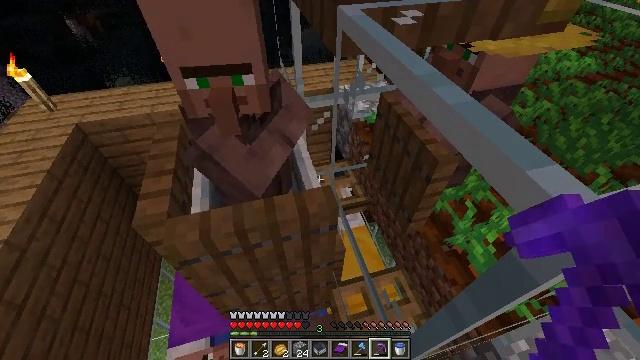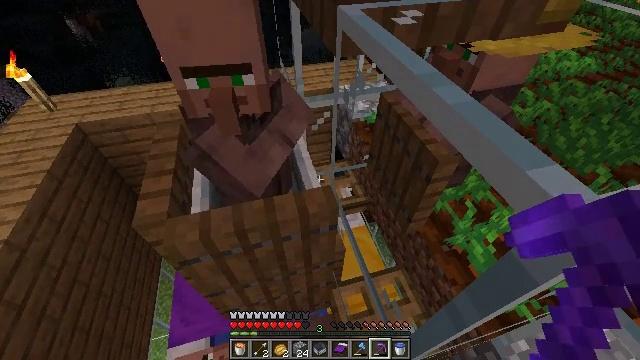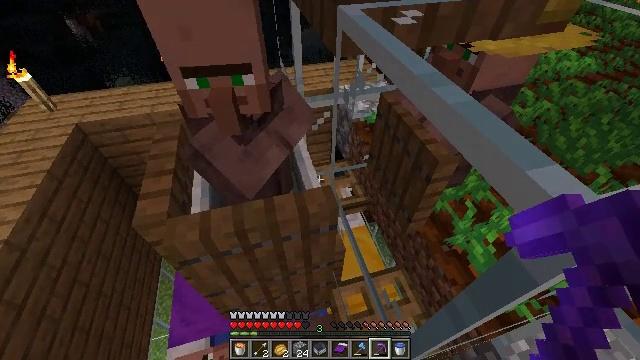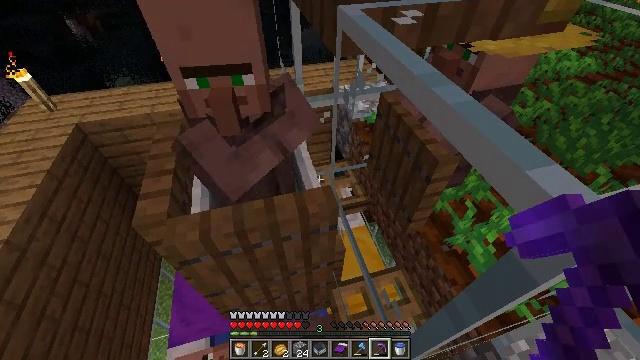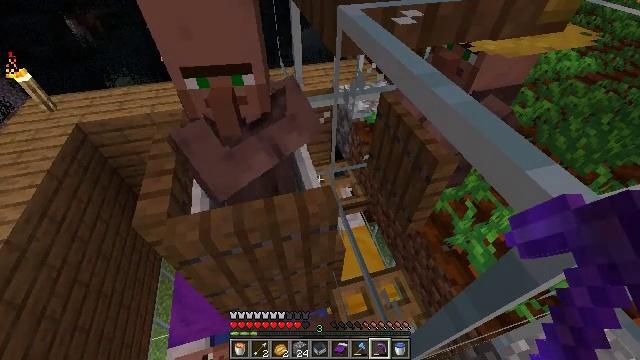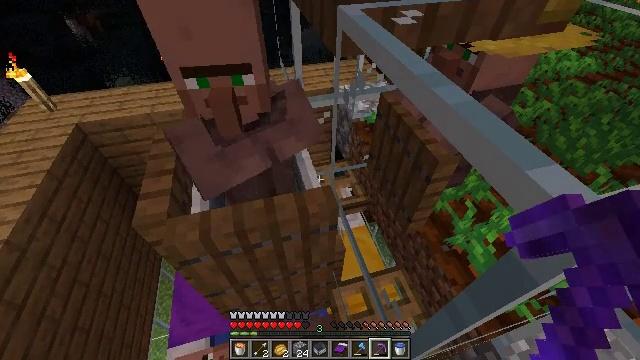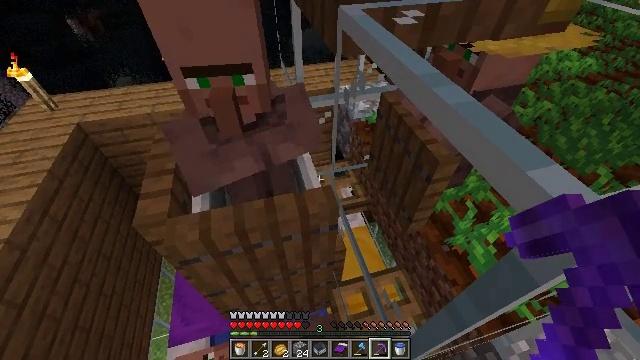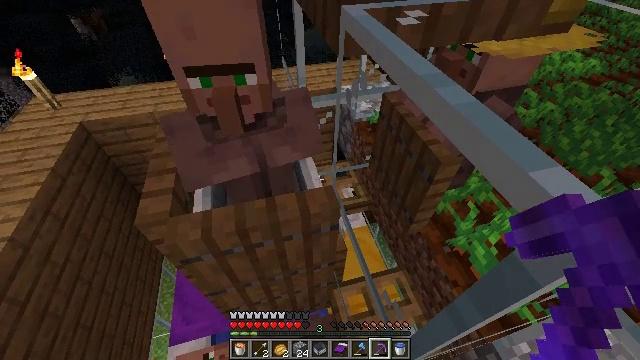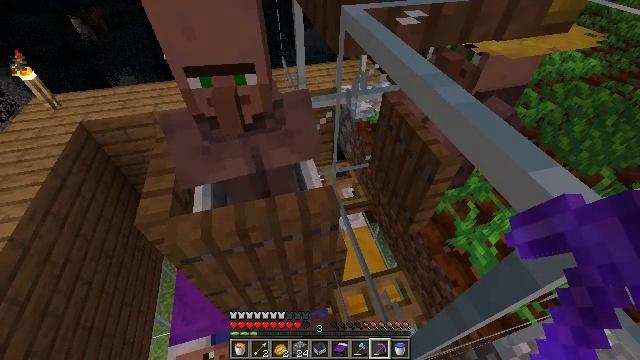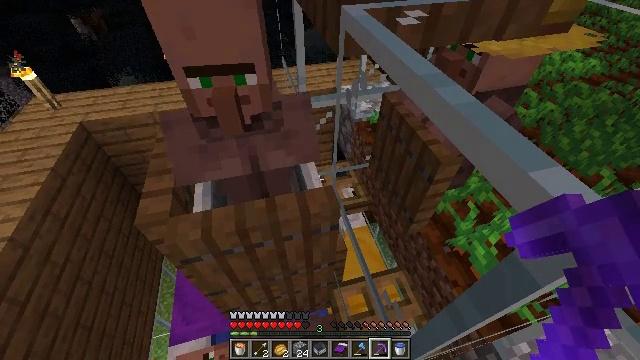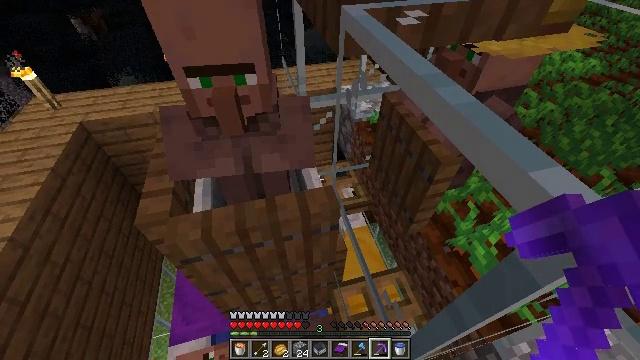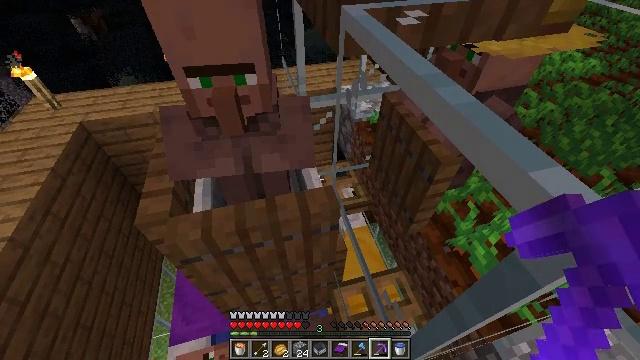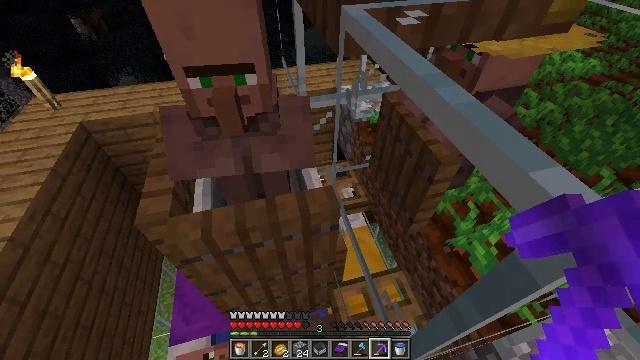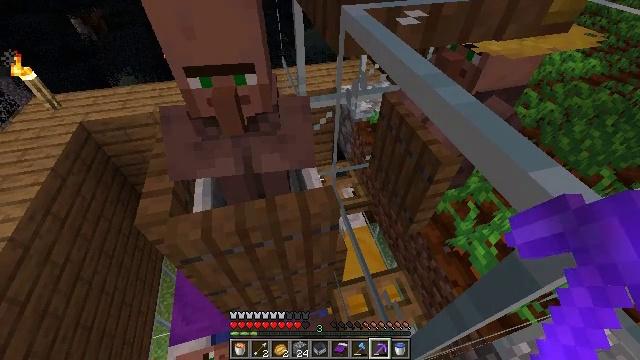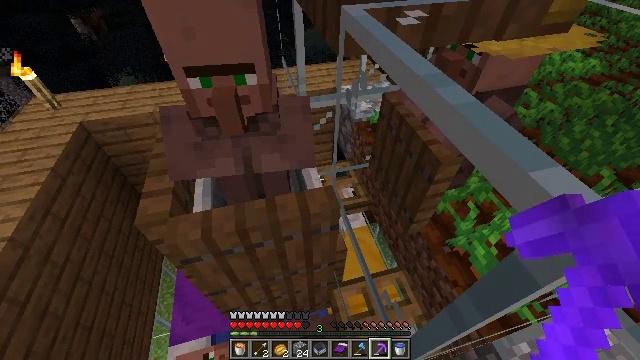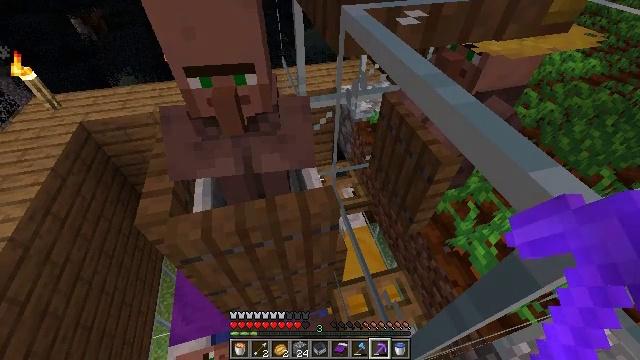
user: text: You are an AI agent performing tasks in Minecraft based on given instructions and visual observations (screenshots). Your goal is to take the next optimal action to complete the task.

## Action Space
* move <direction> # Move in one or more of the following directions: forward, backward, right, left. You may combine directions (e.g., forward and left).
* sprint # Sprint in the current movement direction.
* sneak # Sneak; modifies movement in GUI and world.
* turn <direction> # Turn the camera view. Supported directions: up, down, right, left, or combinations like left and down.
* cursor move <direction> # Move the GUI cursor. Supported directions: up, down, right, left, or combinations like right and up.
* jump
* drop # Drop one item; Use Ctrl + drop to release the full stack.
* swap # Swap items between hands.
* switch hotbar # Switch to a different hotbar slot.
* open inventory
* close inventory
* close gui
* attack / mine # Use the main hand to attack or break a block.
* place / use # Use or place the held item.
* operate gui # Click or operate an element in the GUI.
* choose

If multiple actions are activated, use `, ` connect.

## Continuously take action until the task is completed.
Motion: motion action
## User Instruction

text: Mine cobblestone underground.
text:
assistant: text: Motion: sneak
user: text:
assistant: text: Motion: sneak
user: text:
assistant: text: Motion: sneak
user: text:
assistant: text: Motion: sneak
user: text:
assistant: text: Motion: sneak
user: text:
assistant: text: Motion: sneak
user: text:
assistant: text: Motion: sneak
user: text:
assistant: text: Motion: sneak
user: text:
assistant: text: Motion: sneak
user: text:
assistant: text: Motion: sneak
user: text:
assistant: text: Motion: sneak
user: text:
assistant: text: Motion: sneak
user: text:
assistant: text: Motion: sneak
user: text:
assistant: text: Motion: sneak
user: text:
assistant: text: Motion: sneak
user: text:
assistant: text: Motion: sneak
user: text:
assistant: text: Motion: sneak
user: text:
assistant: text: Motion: sneak
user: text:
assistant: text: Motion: sneak
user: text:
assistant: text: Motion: sneak
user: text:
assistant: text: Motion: sneak
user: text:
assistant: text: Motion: sneak
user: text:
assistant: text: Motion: sneak
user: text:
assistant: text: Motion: sneak
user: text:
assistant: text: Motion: sneak
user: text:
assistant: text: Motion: sneak
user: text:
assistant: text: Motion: sneak, attack / mine
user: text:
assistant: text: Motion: sneak, attack / mine
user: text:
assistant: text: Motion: sneak, attack / mine
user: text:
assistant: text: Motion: sneak, attack / mine